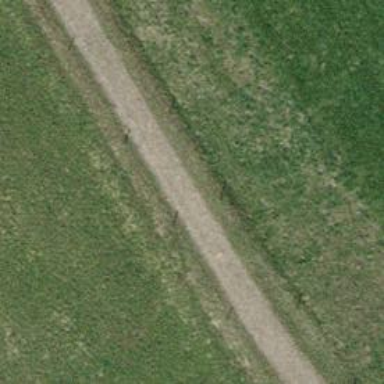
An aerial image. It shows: Gravel track of grade3 type.